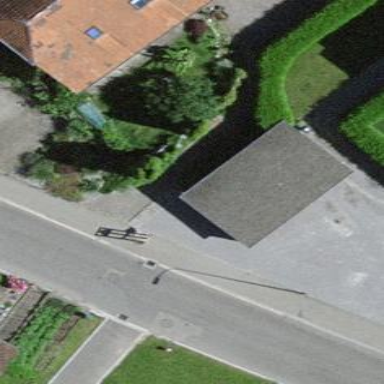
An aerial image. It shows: View of roof of building.